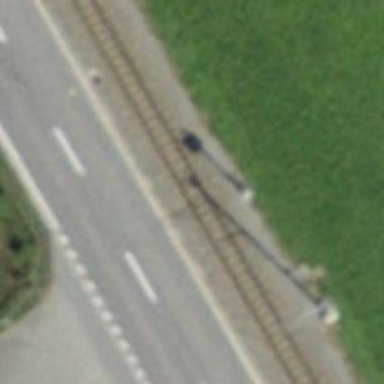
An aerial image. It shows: Railway signal.